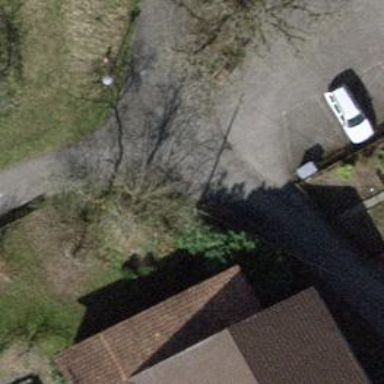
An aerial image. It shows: Residential road.